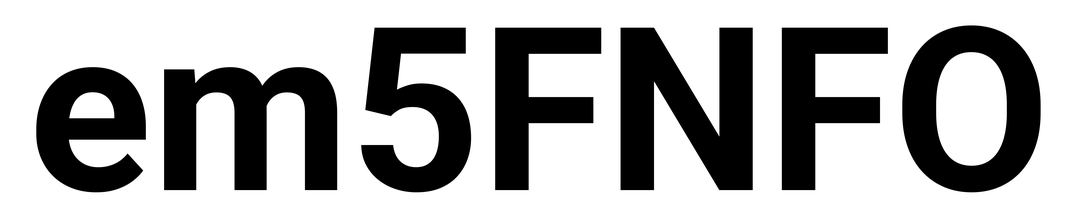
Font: Roboto_Bold